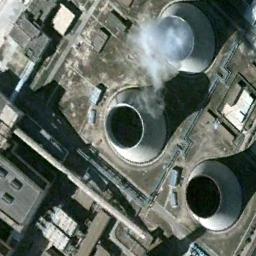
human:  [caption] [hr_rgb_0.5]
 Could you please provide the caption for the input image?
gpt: There are plant and machinery in the thermal power station, and there are three cooling towers, one steaming .

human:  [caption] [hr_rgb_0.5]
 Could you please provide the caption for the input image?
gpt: The thermal power station is next to some buildings with white mist above .

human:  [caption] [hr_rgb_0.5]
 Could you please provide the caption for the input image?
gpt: Many buildings of different shapes and sizes are beside the thermal power station .

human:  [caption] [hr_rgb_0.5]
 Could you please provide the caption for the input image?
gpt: Here are two thermal power stations, one of which is emitting smoke .

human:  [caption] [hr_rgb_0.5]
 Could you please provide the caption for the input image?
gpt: There are some buildings and three chimneys on the thermal power station .